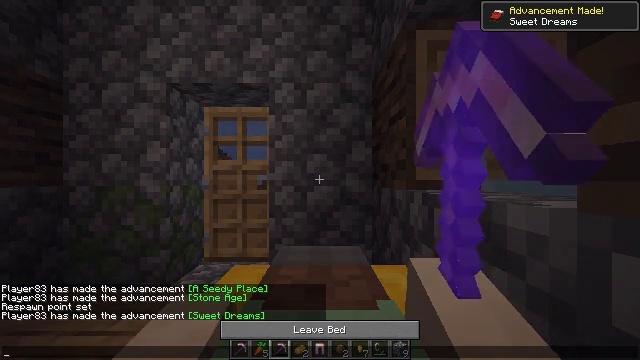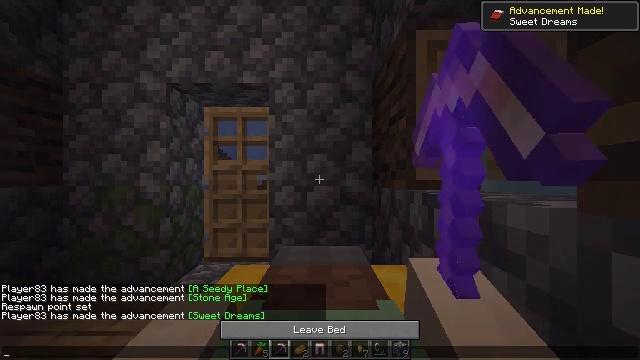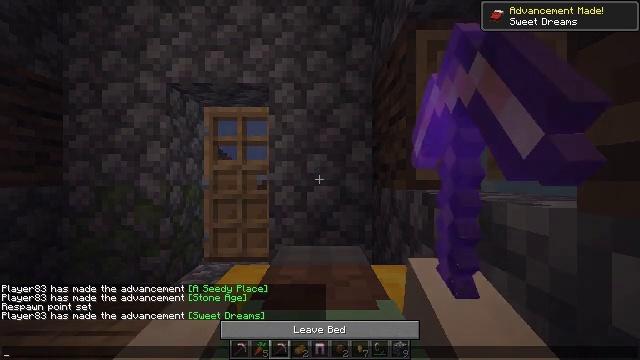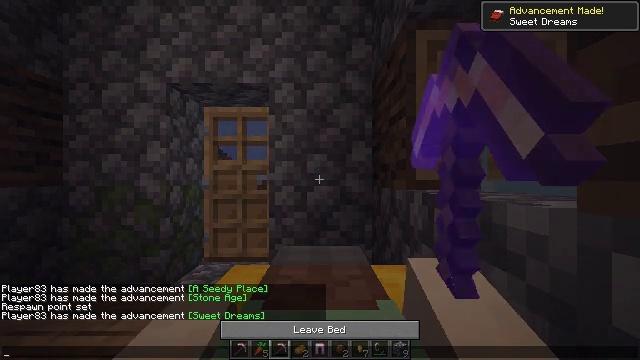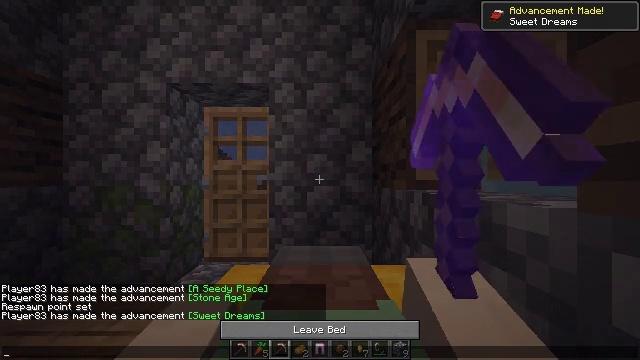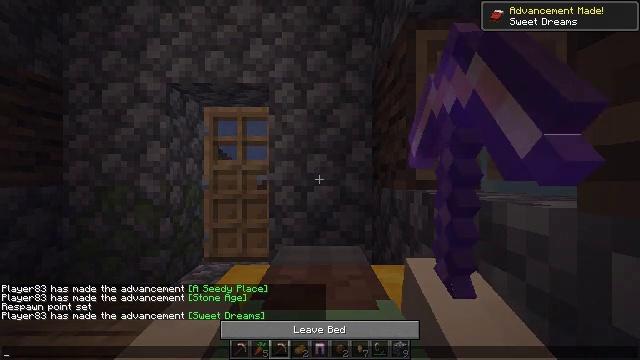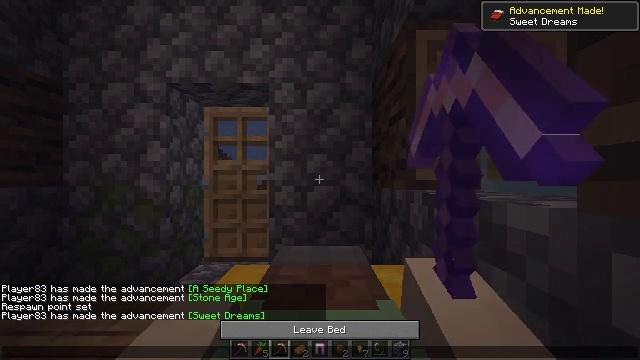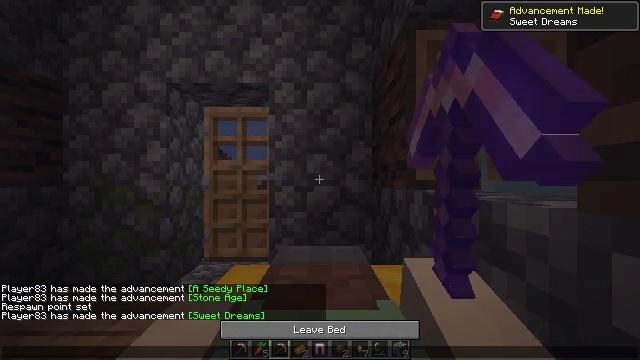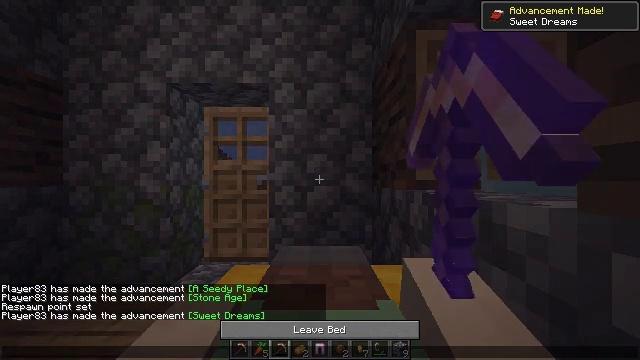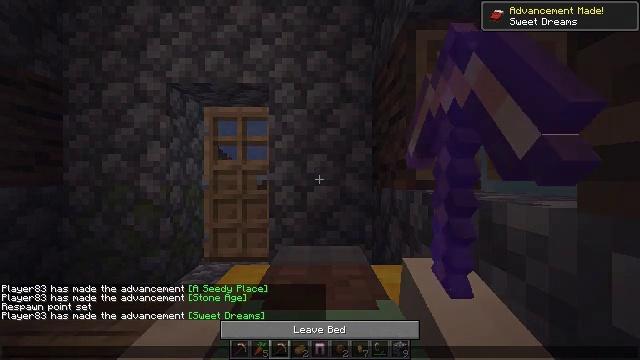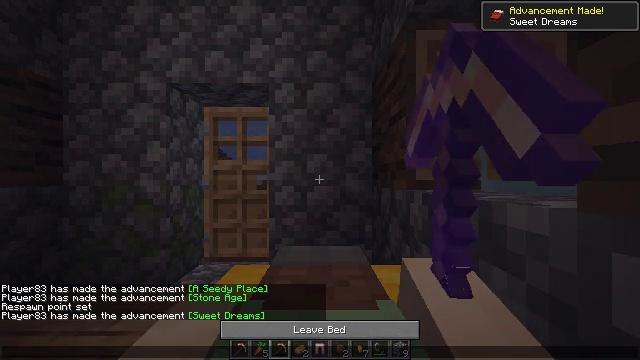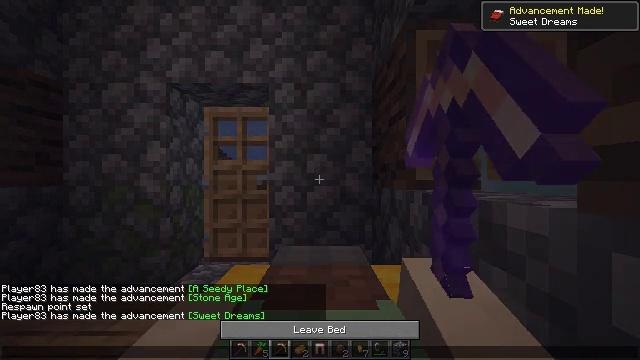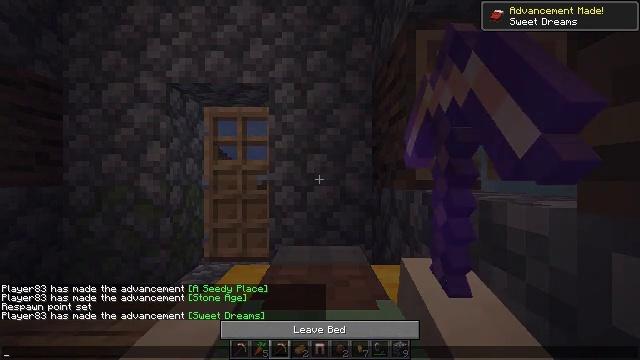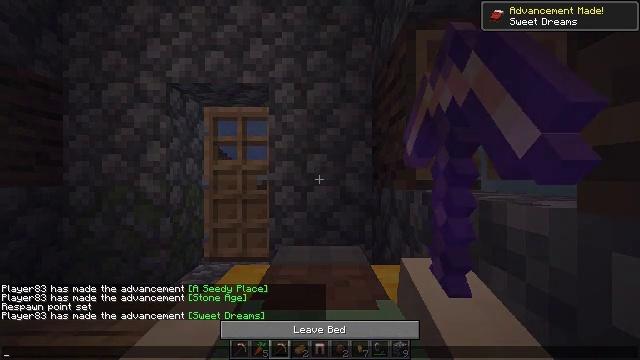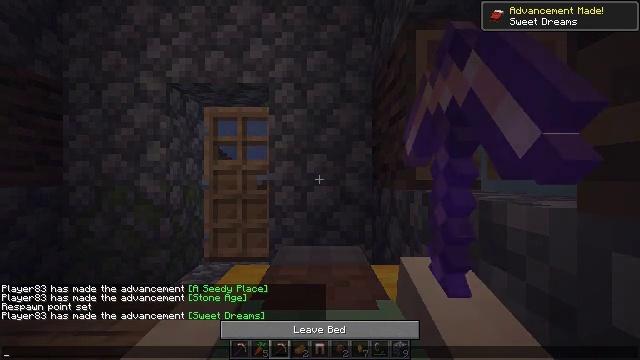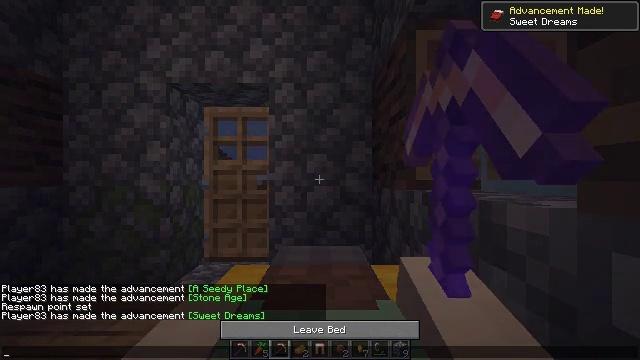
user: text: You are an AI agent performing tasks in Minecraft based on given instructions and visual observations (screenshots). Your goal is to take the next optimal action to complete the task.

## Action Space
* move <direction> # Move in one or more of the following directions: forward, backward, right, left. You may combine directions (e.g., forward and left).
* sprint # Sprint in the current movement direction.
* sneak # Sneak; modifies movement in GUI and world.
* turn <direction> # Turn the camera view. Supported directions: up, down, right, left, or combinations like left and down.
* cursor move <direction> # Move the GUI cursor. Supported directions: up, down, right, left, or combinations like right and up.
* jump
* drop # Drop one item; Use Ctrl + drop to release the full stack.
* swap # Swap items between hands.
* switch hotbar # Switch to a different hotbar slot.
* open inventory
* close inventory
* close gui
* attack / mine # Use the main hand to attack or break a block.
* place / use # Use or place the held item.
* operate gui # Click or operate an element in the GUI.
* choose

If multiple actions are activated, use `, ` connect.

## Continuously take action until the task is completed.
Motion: motion action
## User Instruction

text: Gather stripped oak wood for building.
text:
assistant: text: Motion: no_op
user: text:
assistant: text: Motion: no_op
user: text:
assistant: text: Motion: no_op
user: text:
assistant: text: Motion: no_op
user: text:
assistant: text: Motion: no_op
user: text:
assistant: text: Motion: no_op
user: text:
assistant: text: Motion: no_op
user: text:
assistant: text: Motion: no_op
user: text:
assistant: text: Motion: no_op
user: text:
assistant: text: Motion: no_op
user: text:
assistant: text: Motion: no_op
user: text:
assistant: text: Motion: no_op
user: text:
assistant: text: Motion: no_op
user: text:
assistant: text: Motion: no_op
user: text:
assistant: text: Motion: no_op
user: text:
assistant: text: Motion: no_op
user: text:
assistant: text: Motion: no_op
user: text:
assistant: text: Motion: no_op
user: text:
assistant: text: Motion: no_op
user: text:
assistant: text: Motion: no_op
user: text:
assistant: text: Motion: no_op
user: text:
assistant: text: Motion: no_op
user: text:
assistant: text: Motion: no_op
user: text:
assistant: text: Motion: no_op
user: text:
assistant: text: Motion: no_op
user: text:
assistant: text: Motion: no_op
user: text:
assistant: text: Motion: no_op
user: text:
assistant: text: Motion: no_op
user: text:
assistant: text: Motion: no_op
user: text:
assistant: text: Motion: no_op